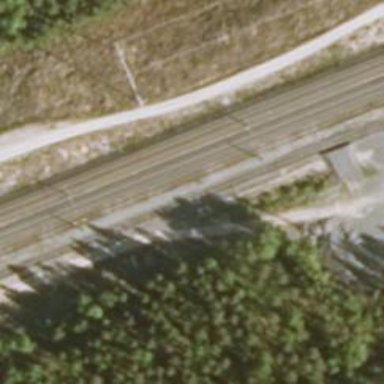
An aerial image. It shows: Continuous rail railway with electrified contact line.